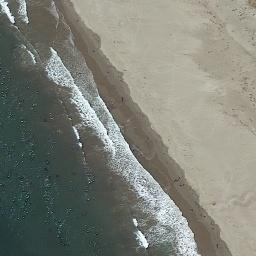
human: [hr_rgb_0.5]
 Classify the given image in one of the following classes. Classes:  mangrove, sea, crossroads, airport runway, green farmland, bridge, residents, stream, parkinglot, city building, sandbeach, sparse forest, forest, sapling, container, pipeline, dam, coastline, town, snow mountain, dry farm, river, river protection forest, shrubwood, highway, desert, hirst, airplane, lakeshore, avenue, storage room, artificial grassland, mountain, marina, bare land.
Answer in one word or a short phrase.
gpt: coastline